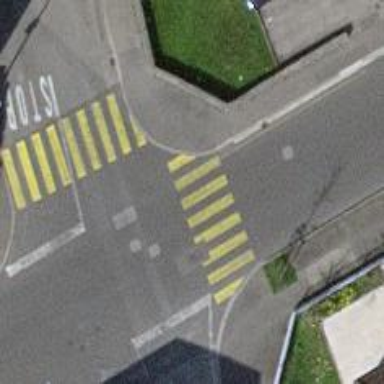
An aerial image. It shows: Marked crossing on footway.